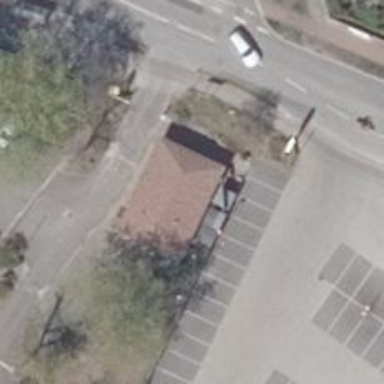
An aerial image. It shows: Fast food establishment.